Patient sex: F
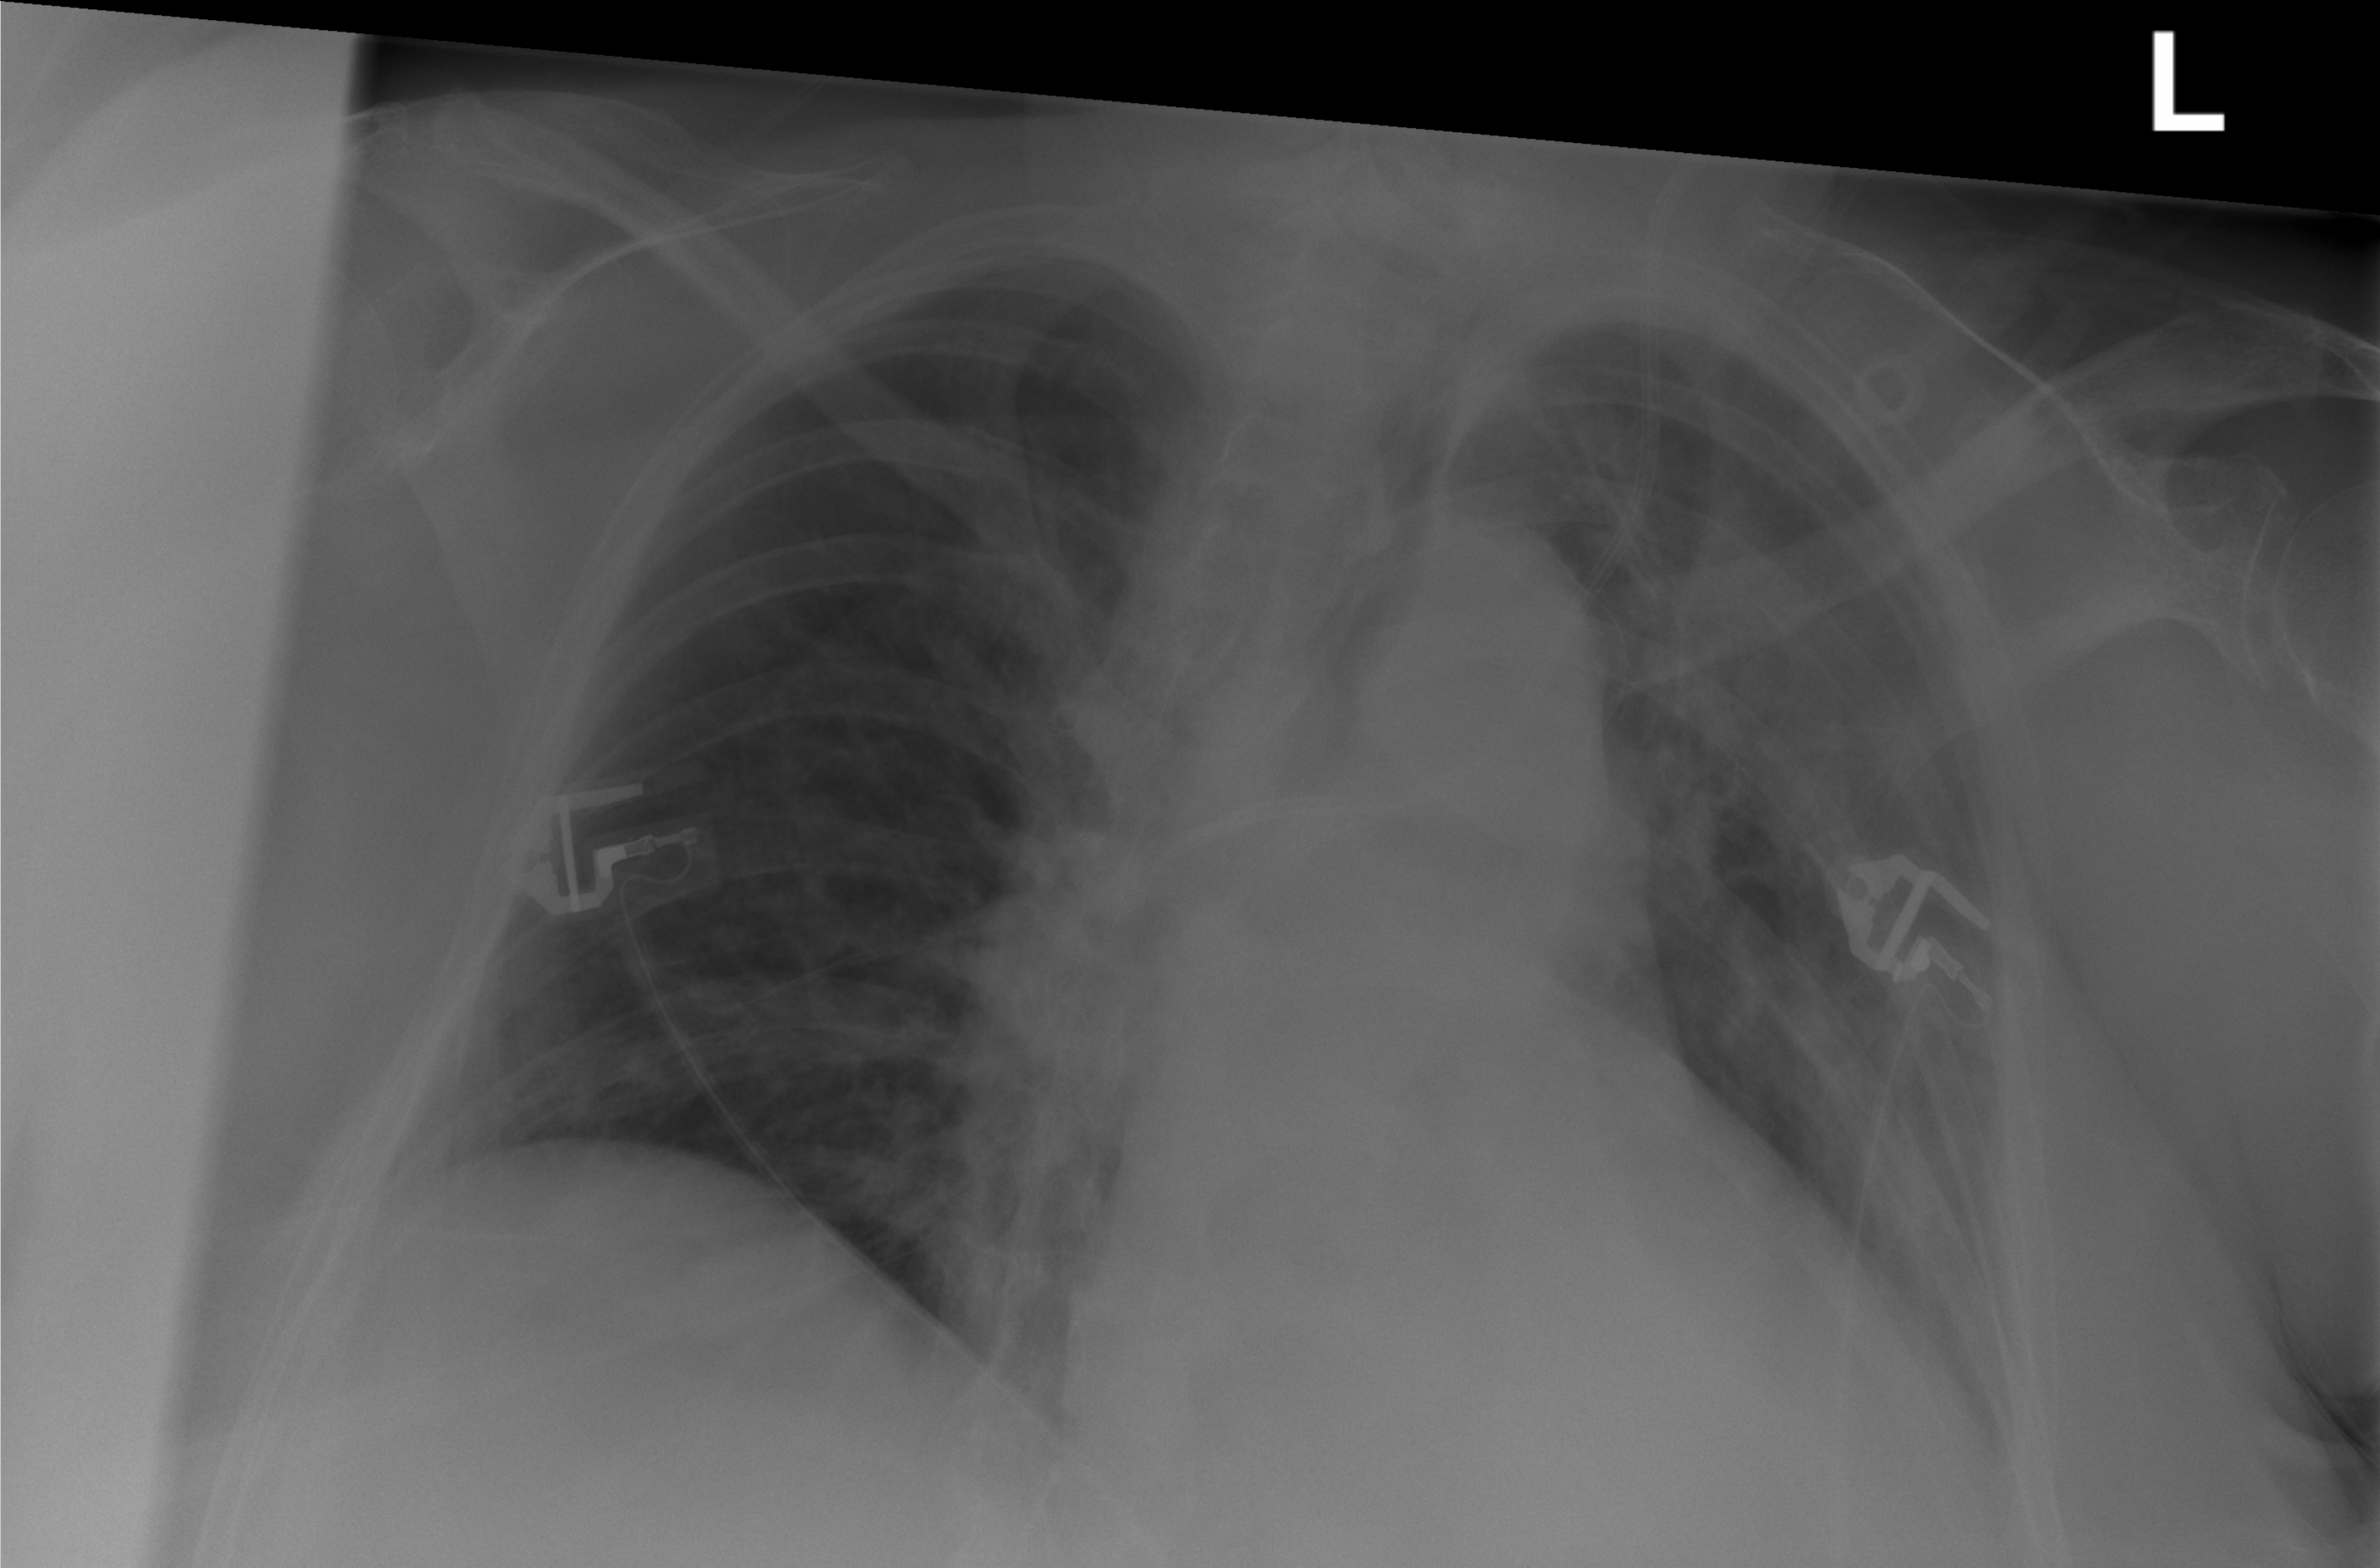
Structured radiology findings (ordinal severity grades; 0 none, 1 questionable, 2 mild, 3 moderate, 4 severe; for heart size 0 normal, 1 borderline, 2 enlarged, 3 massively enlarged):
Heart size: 2
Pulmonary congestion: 0
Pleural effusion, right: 0
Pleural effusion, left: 2
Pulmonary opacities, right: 1
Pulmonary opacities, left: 3
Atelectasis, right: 2
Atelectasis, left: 2